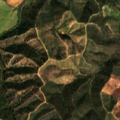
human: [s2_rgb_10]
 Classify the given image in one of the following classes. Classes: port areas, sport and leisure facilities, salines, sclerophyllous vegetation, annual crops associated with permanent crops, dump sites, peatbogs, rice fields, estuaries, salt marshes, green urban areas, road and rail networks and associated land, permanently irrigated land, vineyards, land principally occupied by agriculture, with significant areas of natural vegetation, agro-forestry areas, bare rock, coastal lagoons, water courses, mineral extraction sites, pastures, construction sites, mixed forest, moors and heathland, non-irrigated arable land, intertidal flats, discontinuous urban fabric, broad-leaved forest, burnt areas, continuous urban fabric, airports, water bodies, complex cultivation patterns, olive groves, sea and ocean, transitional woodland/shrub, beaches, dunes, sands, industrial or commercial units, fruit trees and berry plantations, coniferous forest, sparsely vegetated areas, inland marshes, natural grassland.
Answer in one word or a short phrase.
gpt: non-irrigated arable land, land principally occupied by agriculture, with significant areas of natural vegetation, broad-leaved forest, transitional woodland/shrub